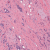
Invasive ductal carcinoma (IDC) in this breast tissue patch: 1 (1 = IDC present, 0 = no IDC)